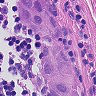
Metastatic tissue present: yes